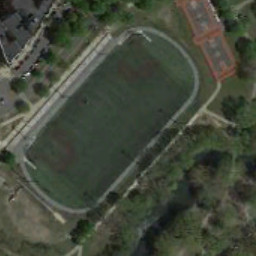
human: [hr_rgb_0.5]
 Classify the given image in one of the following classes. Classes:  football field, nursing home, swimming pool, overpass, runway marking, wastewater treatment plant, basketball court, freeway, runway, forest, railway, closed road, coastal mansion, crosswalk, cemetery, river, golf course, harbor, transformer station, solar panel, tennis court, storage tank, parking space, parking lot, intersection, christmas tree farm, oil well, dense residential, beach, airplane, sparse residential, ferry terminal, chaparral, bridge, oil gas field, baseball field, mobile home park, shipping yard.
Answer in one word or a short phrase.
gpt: football field